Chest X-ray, PA view. Patient: 38 years old, sex M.
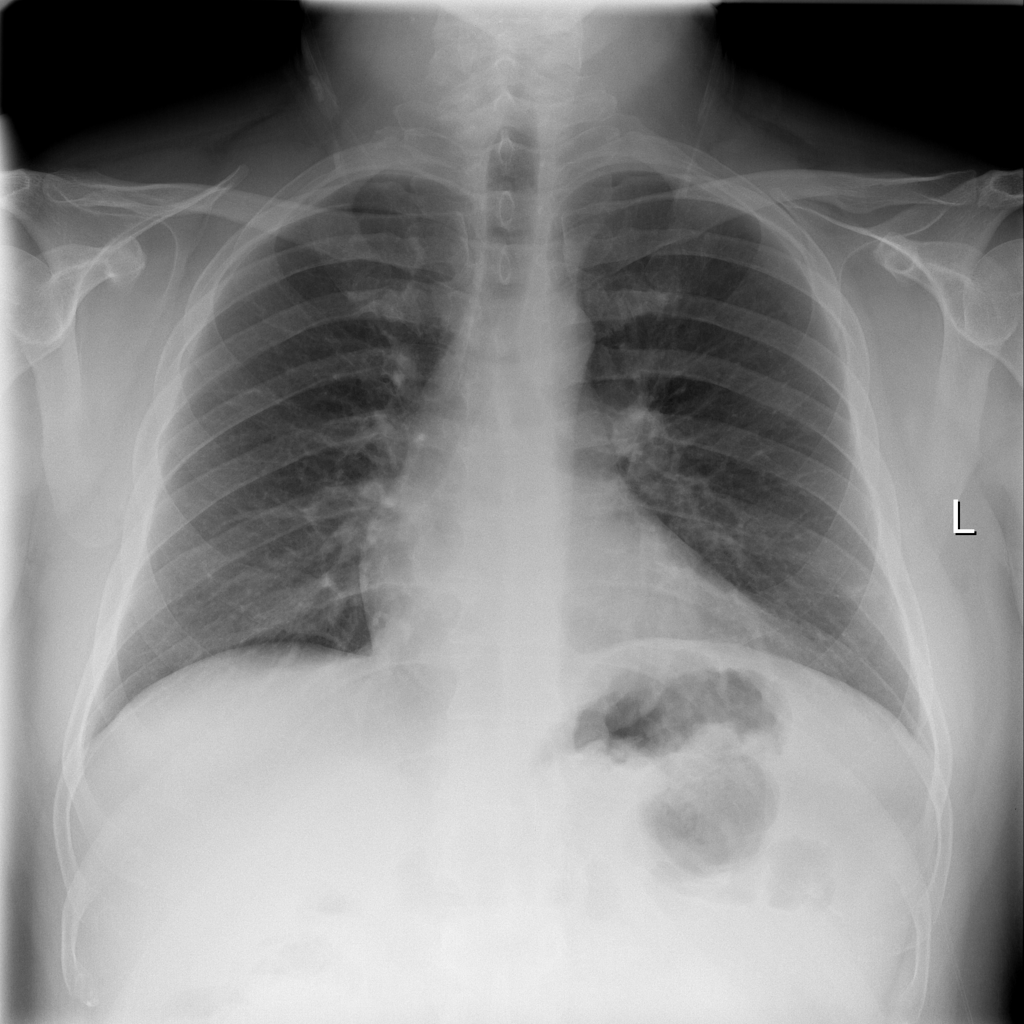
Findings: No Finding